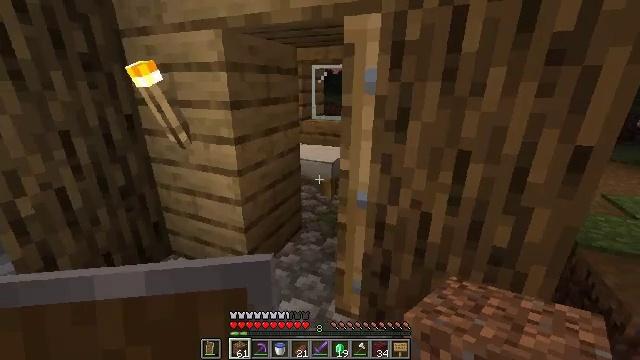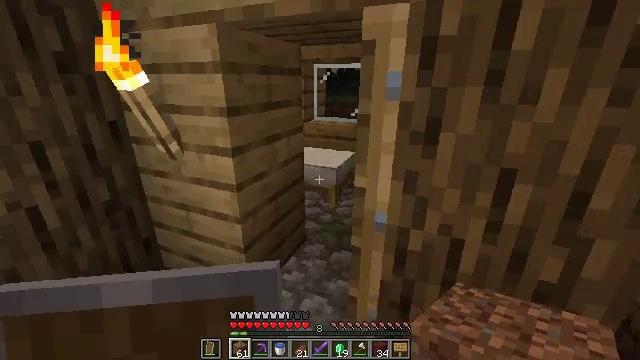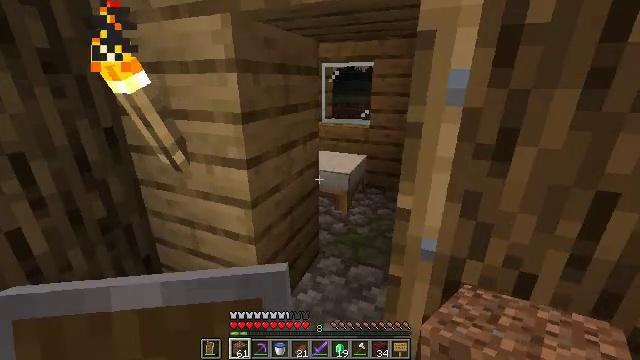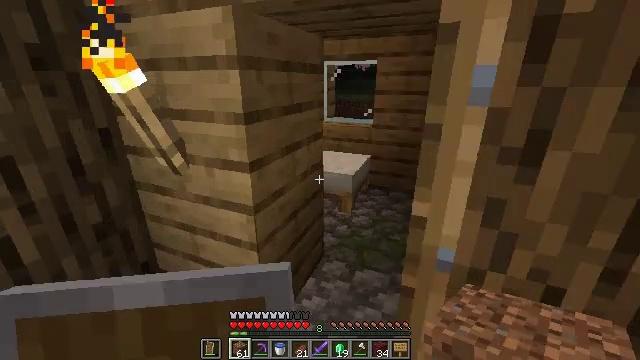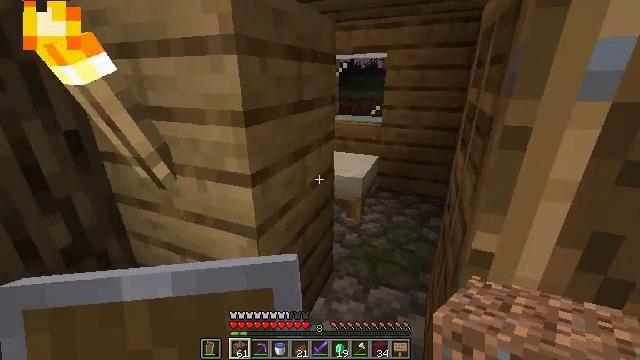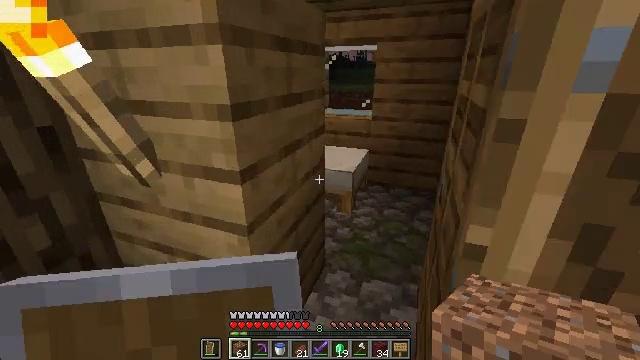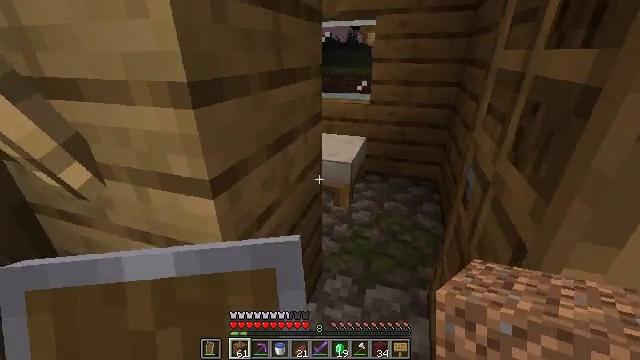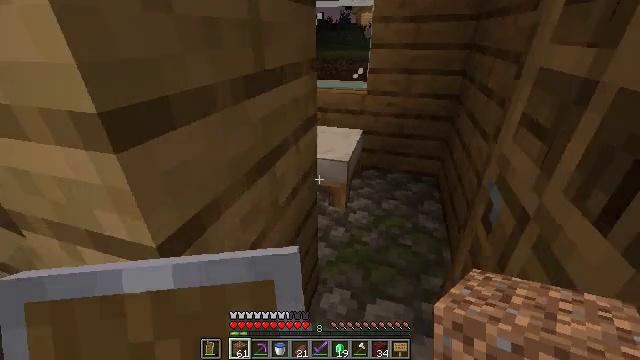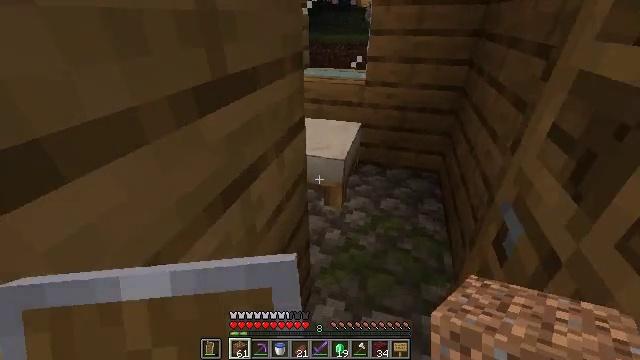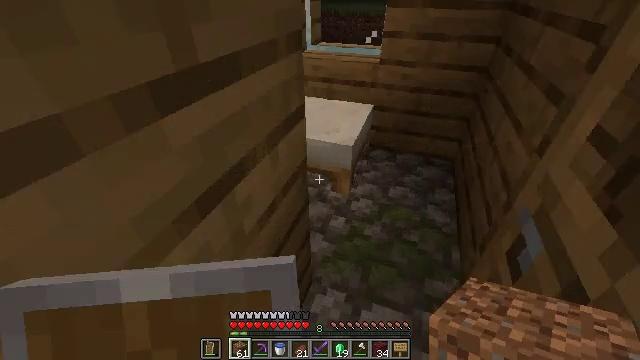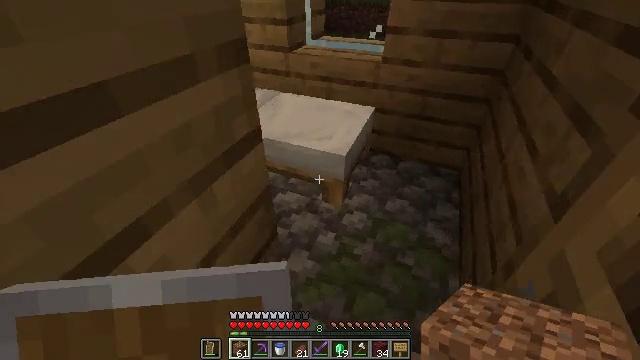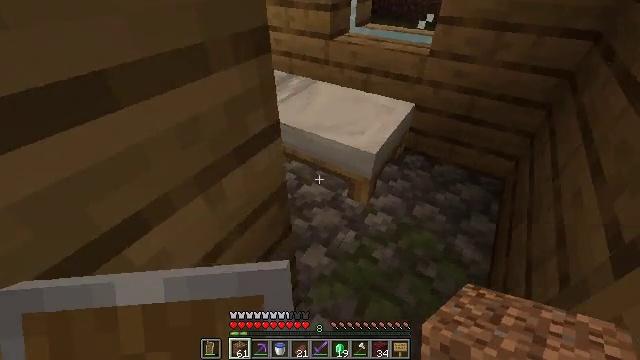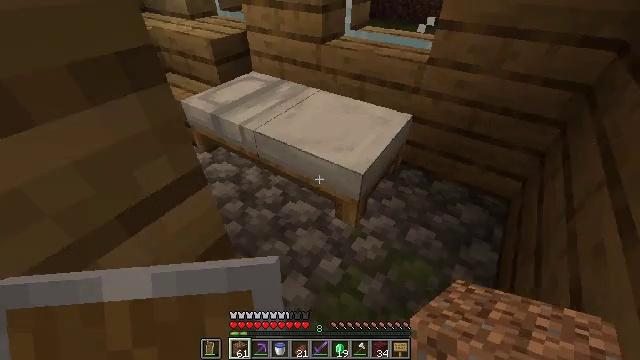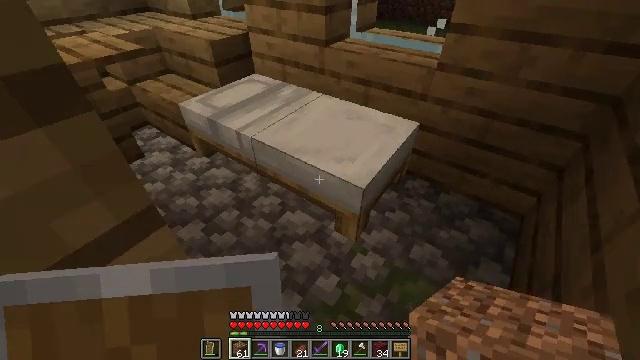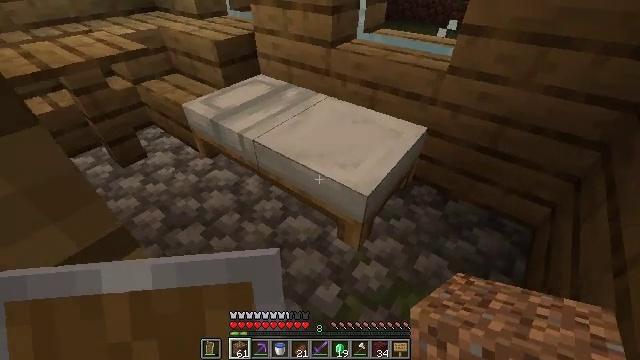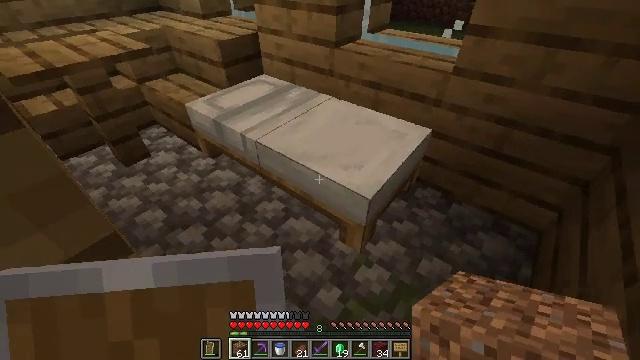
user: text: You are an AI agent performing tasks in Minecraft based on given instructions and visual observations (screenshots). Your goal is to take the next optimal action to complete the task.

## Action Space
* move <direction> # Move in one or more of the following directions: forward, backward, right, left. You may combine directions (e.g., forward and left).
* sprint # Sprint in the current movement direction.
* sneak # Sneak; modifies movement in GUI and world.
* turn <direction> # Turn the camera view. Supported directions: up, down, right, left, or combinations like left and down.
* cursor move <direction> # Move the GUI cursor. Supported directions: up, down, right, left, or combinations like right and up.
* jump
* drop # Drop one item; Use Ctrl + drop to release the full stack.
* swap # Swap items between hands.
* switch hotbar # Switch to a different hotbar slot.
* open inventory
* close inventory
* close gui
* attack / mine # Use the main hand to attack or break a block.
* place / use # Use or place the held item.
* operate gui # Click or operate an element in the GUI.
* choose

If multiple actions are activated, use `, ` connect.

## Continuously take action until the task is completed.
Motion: motion action
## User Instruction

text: Harvest bamboo from the farm.
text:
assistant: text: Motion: move forward and move left
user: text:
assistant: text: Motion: move forward and move left
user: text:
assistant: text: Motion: move forward
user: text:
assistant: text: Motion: move forward
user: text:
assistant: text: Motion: move forward, turn right and down
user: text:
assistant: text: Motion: move forward, turn right and down
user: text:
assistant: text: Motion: move forward, turn right and down
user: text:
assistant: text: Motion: move forward and move right, turn down
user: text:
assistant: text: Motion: move forward and move right, turn left and down
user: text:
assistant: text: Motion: move forward and move right, turn left and down
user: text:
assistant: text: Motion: move forward and move right, turn left and down
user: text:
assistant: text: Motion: move forward, turn left
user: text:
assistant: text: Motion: turn left
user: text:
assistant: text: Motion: turn left
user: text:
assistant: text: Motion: no_op
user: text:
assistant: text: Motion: no_op
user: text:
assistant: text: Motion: no_op
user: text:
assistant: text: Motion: use / place
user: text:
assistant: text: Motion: use / place
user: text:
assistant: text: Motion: use / place
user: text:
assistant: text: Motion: no_op
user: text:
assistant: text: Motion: no_op
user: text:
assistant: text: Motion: no_op
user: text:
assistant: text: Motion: no_op
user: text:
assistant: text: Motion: no_op
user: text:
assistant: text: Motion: no_op
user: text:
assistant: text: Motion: no_op
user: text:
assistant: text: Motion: no_op
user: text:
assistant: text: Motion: no_op
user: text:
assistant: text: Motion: no_op